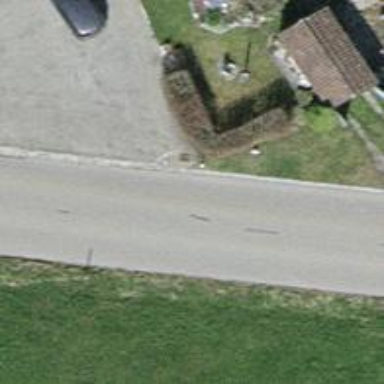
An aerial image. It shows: Hedge acting as barrier.